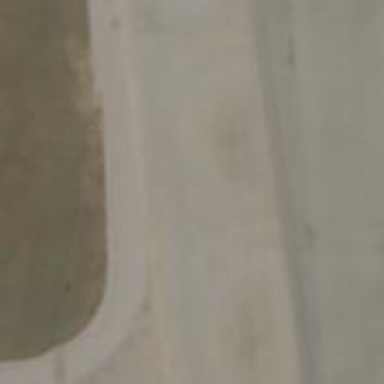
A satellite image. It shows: View of taxiway at the airport.